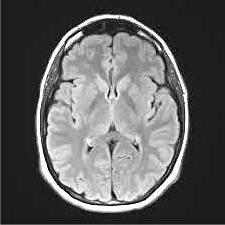
Label: notumor